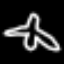
Label: airplane